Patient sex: F
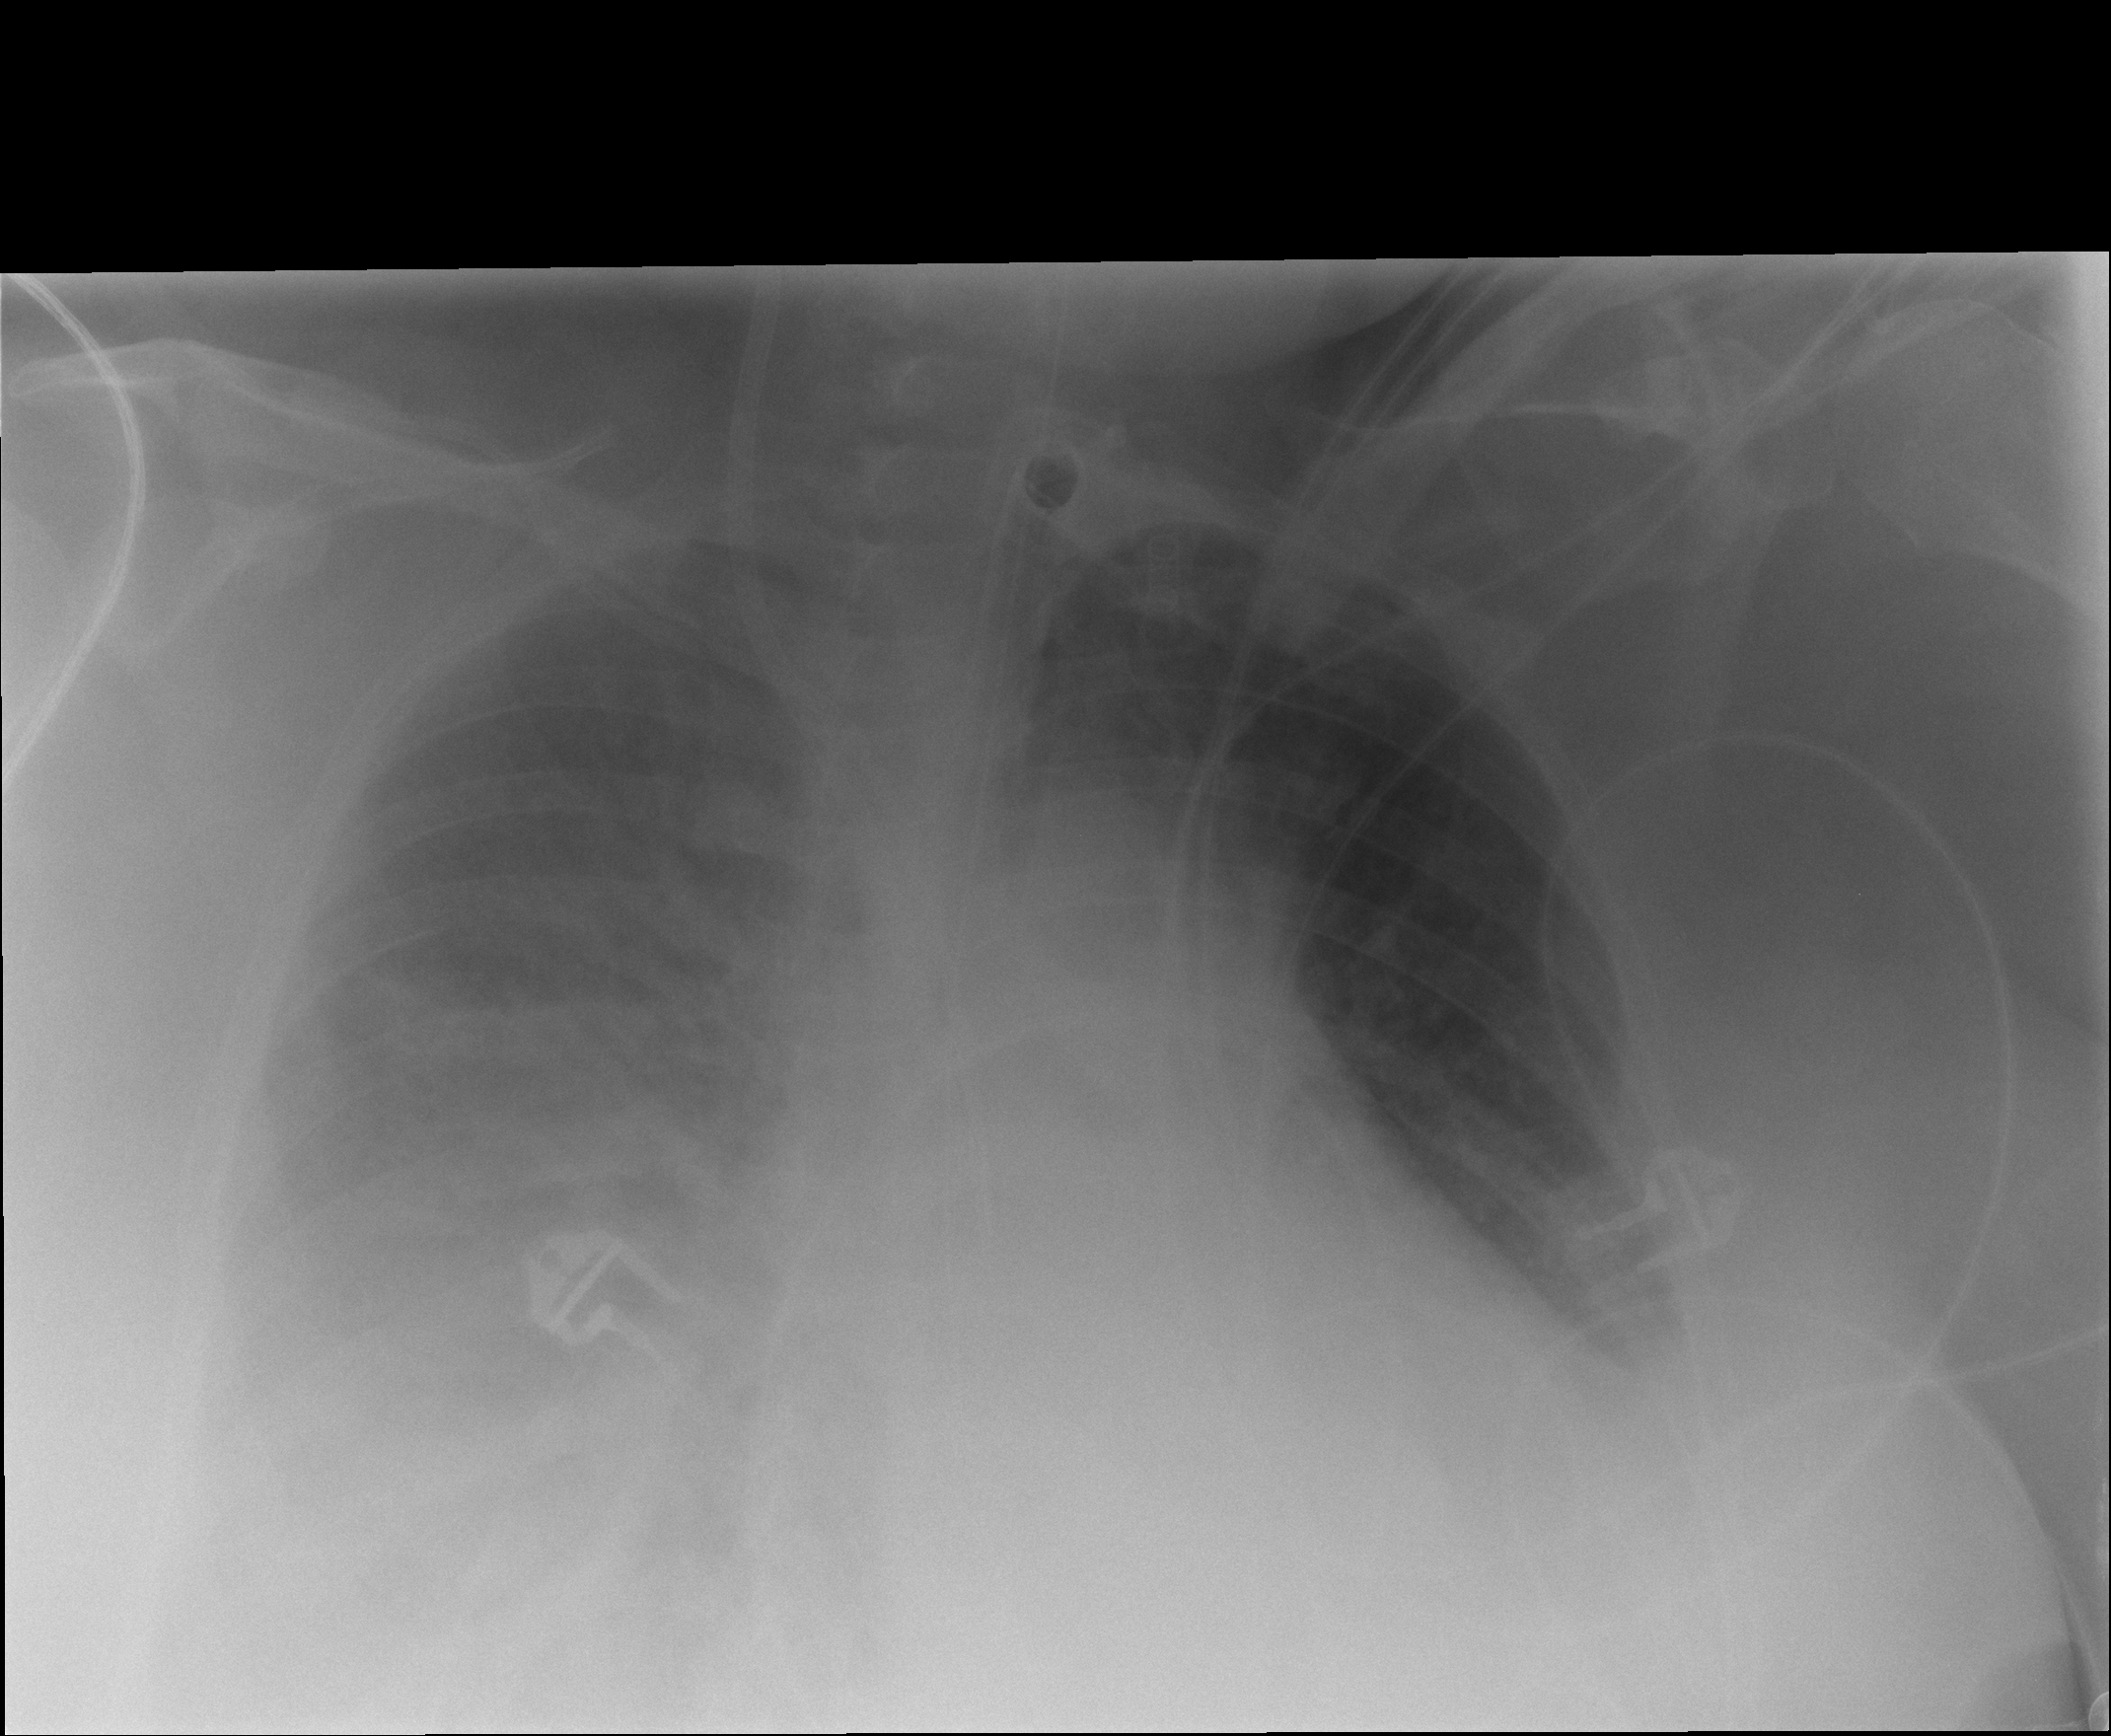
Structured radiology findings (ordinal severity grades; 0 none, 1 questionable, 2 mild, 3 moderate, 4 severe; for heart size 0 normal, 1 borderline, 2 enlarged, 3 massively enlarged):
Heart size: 1
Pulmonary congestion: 0
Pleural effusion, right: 3
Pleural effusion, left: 2
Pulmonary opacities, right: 2
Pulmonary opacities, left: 1
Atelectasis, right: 2
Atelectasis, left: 2